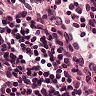
Metastatic tissue present: no